Interaction volume radius: 10 \u00c5
Interaction volume height: 35 \u00c5
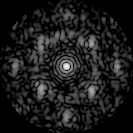
Disorder parameter: 0.5517